Question: In this picture, as you can see there are the red deletion buttons, how do I create a hover tooltip for these buttons? Is it the same as 'setShowHover(true)'?

Code:
'''
HoverCustomizer customGroupTooltips = new HoverCustomizer()
{
@Override
public String hoverHTML(Object value, ListGridRecord record, int rowNum, int colNum) {
if (colNum == 1)
{
return "tooltip message";
}
else if (colNum == 2)
{
return "delete";
}
return null;
}
};
ListGridField name = new ListGridField(FIELD_NAME);
ListGridField exportField = new IconField(FIELD_EXPORT, ICON.jpg, EXPORT_CUSTOM);
exportField.setShowHover(true);
exportField.setHoverCustomizer(customGroupTooltips.hoverHTML()); //how do i make sure it is colNum 1 message here?
'''
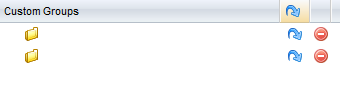
Answer: Yes you can do it by using 'setHoverCustomizer()' method on 'ListGridField'.
Here is the code:
'''
ListGrid grid = new ListGrid();
grid.setCanHover(true);
grid.setShowHover(true);
...
grid.setCanRemoveRecords(true);
ListGridField ls = new ListGridField();
grid.setRemoveFieldProperties(ls);
ls.setHoverCustomizer(new HoverCustomizer() {
@Override
public String hoverHTML(Object value, ListGridRecord record, int rowNum, int colNum) {
return "click here to delete this record";
}
});
'''